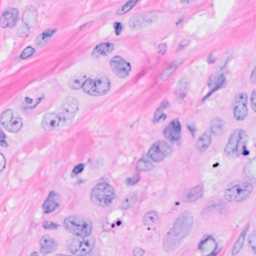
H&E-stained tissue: Breast